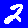
Digit: 2